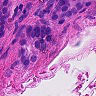
Metastatic tissue present: yes